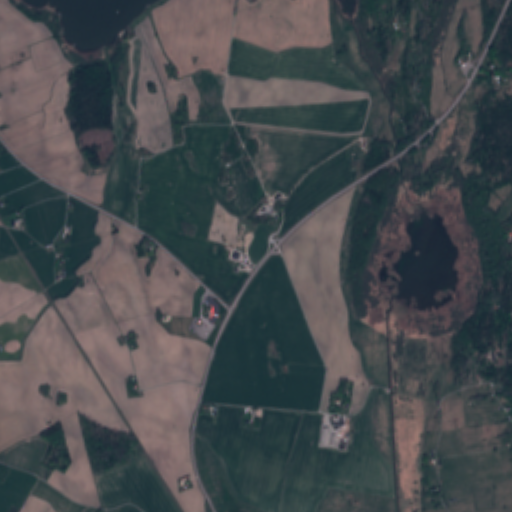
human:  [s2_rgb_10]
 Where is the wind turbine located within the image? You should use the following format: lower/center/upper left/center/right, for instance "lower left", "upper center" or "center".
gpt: The wind turbine is located in the center of the image.
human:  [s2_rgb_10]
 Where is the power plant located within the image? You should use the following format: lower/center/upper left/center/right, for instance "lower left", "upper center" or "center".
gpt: There is no power plant in the image.